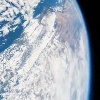
Label: cloud